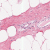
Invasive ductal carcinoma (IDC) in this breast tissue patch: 0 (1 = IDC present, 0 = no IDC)